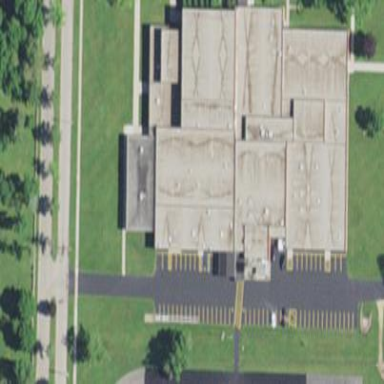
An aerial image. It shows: School building.